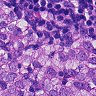
Metastatic tissue present: yes